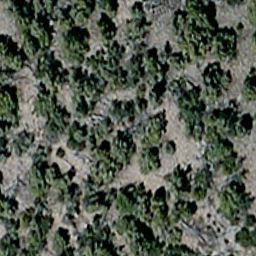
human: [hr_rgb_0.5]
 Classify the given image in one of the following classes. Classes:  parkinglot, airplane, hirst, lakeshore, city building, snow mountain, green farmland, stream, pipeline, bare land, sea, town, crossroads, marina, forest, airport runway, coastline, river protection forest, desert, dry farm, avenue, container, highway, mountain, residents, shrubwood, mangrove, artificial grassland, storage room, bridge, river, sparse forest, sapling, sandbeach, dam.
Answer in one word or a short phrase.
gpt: sparse forest